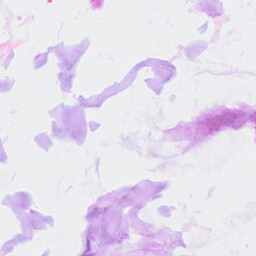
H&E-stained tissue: Ovarian